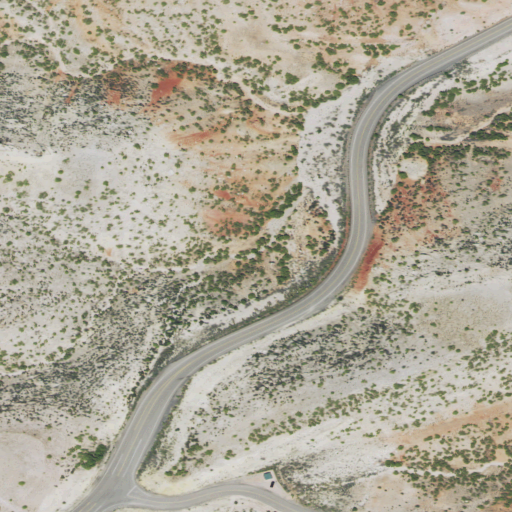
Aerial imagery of mountain in Montana named Yellow Hill containing shrub and grassland